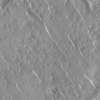
Label: not_dusty